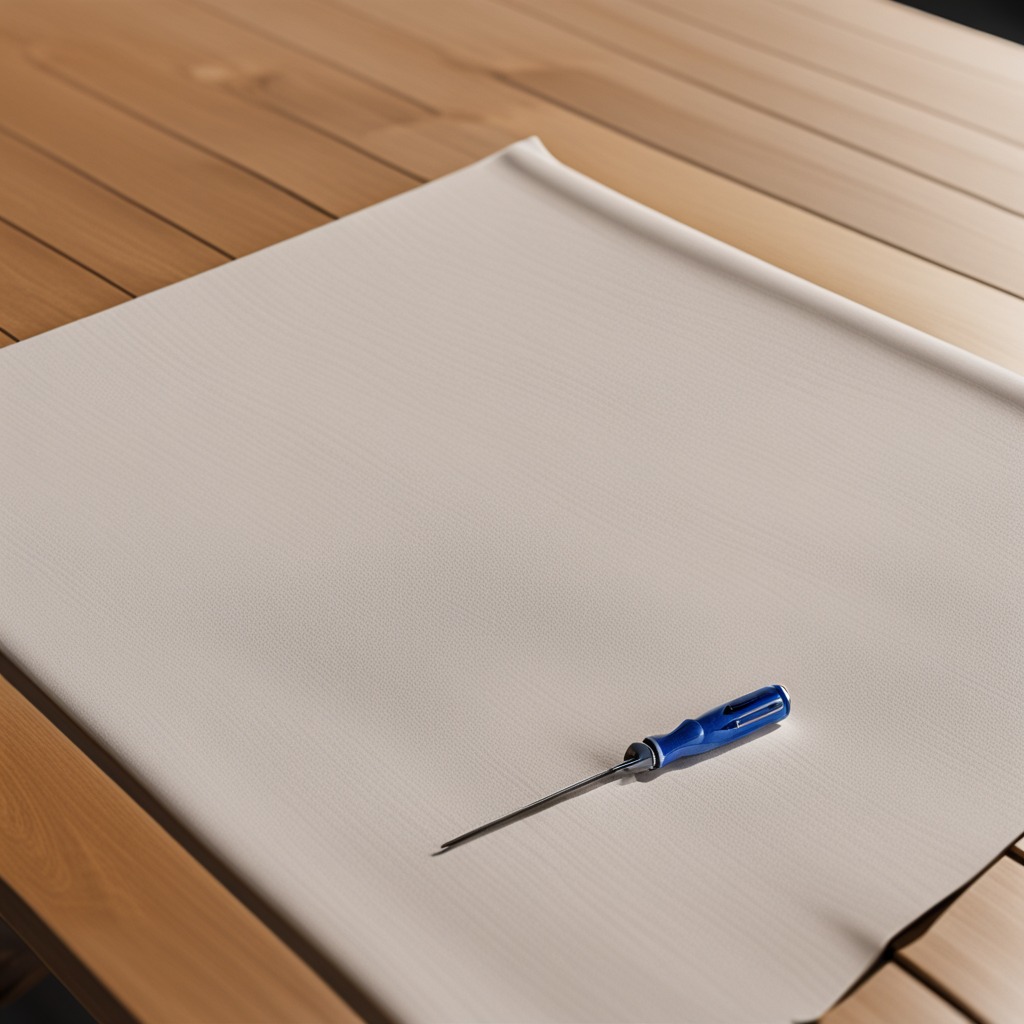
A screwdriver is lying on a wooden table in an outdoor workshop during daytime bright natural light soft shadows worn but beneath the cloth.